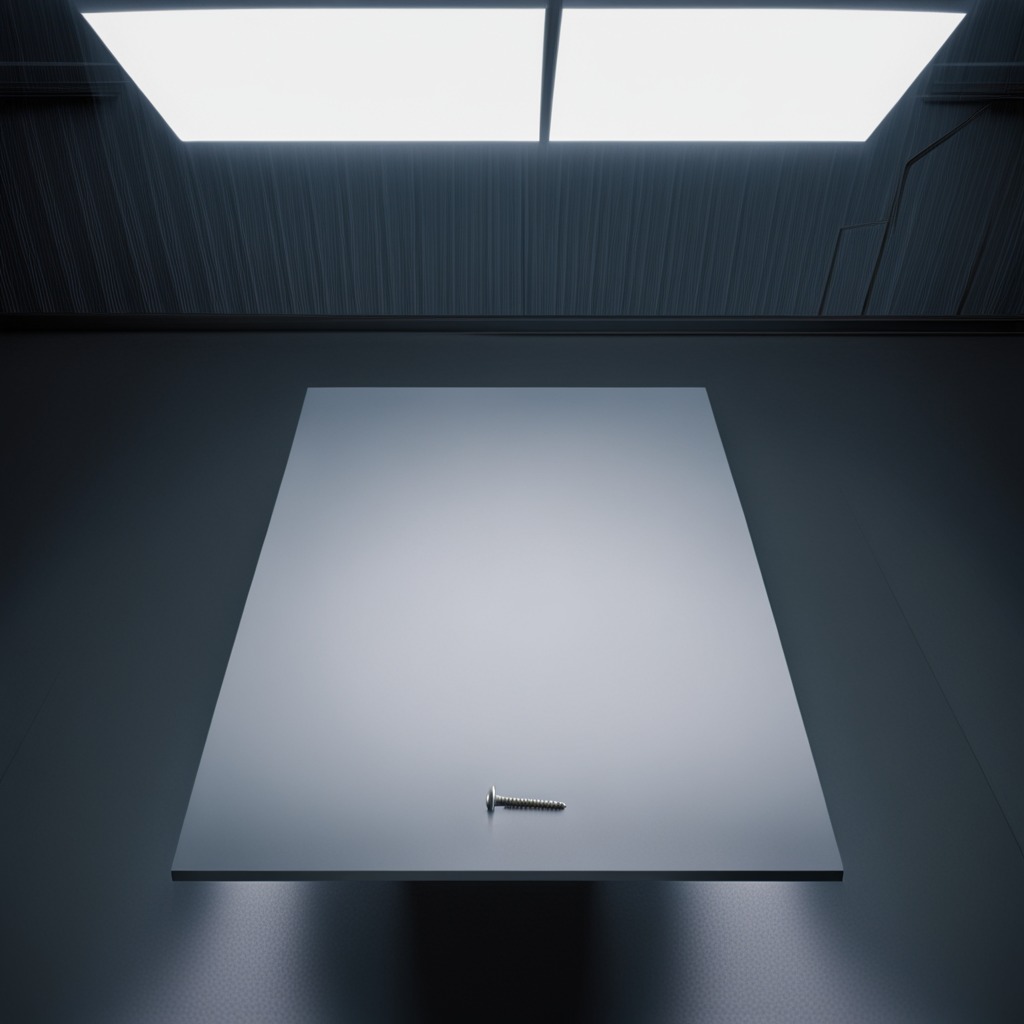
A metal screw is lying on the clean empty table in the basement in the evening soft directional lighting on the tabletop realistic grain studio-quality clarity centered framing